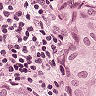
Metastatic tissue present: yes